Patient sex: M
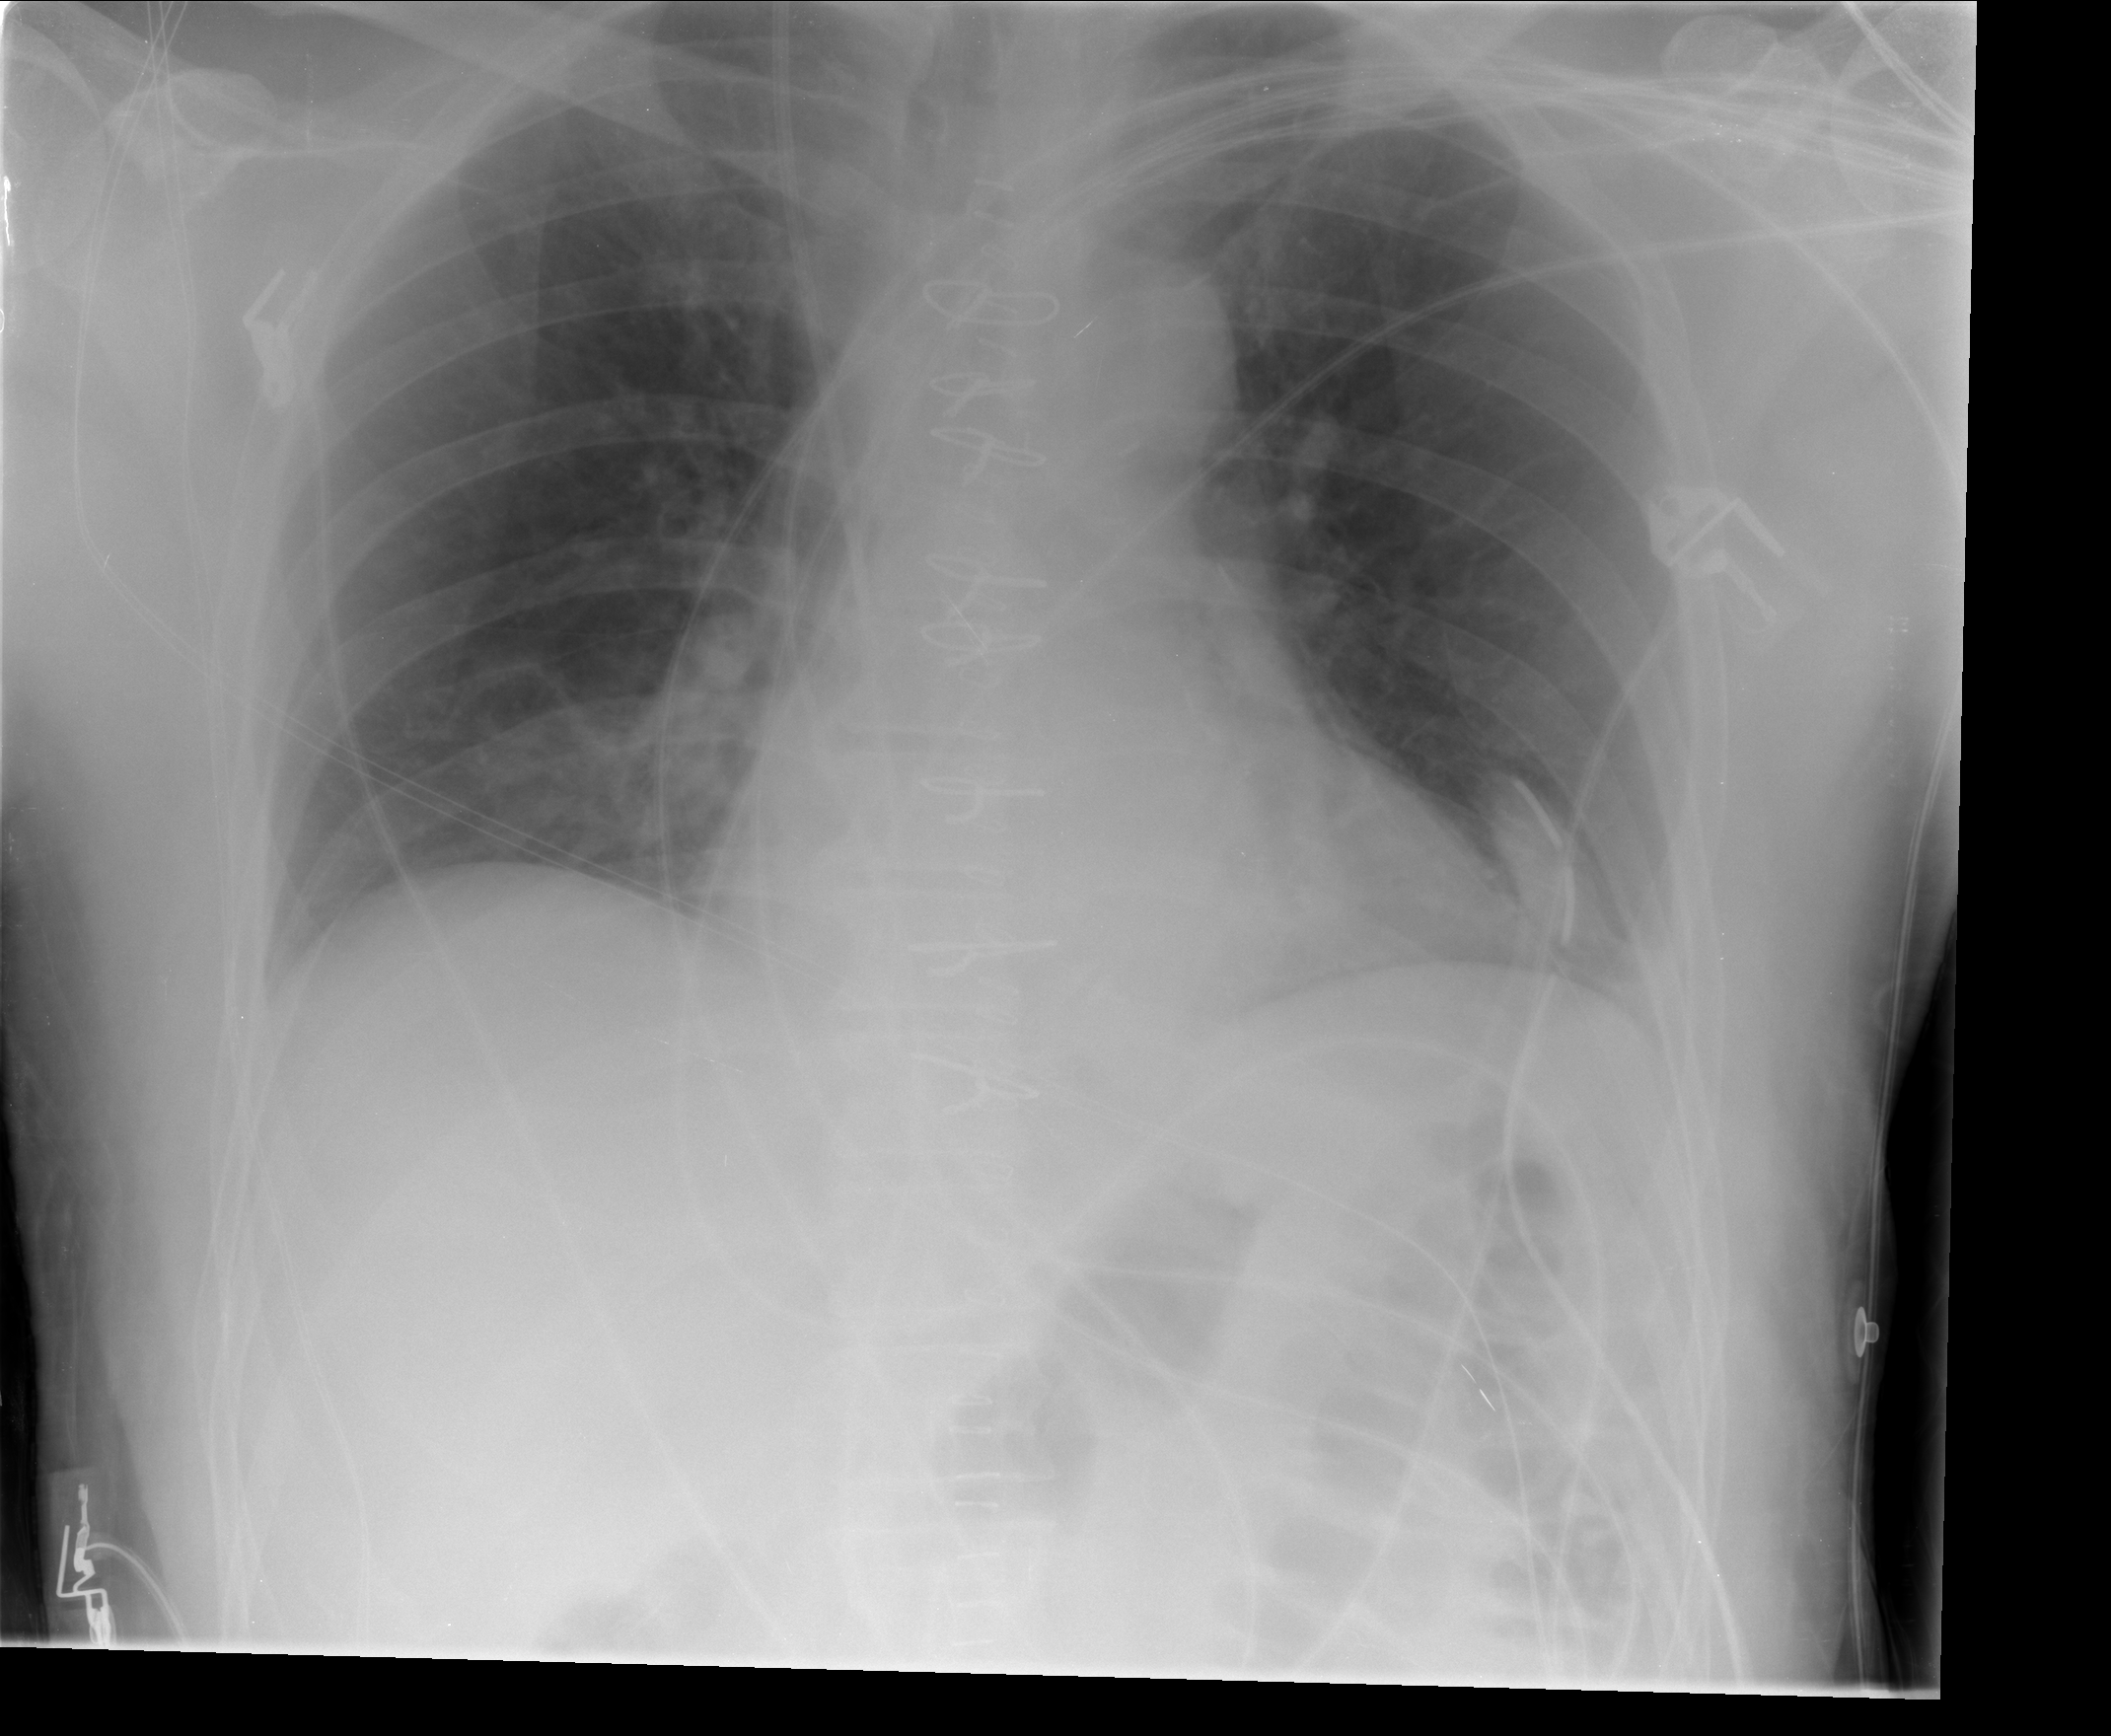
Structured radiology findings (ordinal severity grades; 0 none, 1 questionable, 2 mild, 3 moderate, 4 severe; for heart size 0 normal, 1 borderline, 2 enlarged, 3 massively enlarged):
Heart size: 1
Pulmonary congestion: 1
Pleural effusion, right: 0
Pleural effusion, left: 0
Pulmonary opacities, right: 0
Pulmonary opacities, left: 0
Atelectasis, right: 1
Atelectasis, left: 1